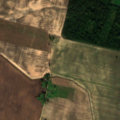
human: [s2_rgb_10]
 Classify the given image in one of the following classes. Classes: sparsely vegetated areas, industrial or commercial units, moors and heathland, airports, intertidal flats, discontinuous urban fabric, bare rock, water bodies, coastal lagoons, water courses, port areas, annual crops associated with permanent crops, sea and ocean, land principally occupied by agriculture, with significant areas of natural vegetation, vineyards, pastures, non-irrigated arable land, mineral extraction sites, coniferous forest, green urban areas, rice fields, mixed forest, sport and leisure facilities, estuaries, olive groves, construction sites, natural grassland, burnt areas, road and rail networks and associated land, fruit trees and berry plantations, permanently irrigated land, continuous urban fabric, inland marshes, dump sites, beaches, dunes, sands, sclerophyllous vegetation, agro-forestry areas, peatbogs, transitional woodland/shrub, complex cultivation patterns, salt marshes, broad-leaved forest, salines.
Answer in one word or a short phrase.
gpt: non-irrigated arable land, broad-leaved forest